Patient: sex M, age 46
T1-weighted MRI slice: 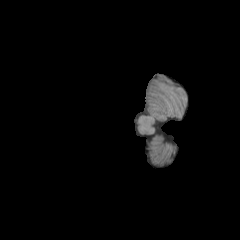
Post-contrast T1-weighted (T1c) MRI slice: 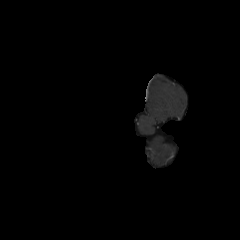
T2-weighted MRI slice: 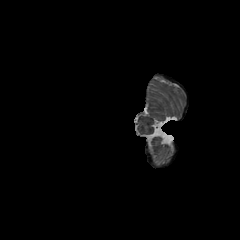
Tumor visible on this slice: no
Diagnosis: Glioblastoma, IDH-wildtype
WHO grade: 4